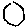
Label: hexagon